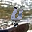
Label: 4